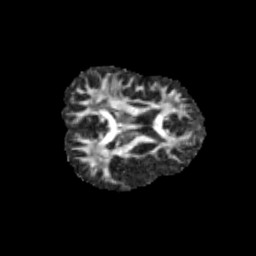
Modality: FA
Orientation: axial
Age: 11
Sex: female
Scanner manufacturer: siemens
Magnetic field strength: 3 T
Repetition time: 3.8 s
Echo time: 0.07 s